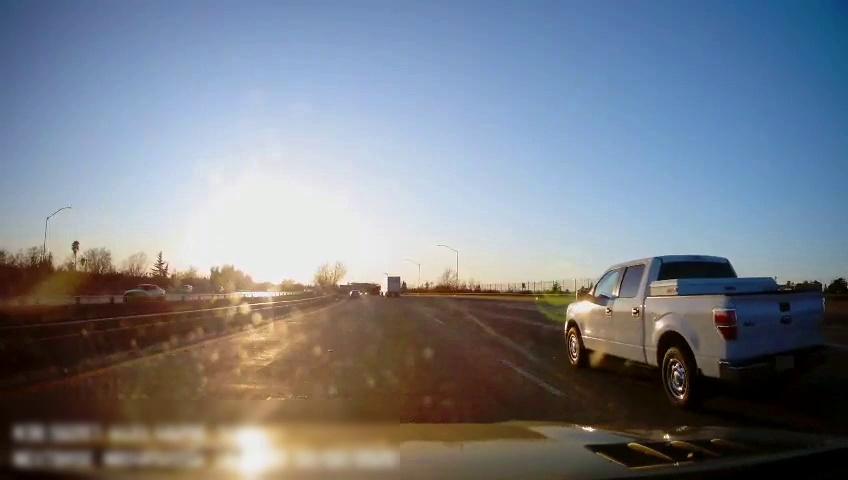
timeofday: Day
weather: Sunny
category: Drivable Space
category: Vehicles | Truck
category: Vehicles | SUV
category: Vehicles | Car
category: Vehicles | Truck
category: Lanes | Alternate Lane
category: Lanes | Current Lane
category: Lanes | Current Lane